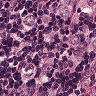
Metastatic tissue present: yes